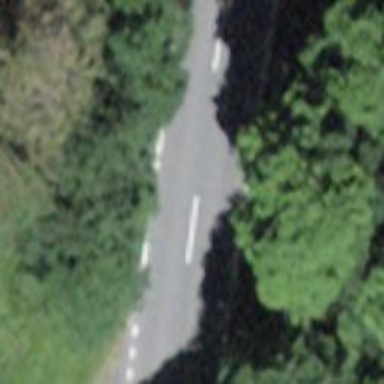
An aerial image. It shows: Secondary road.